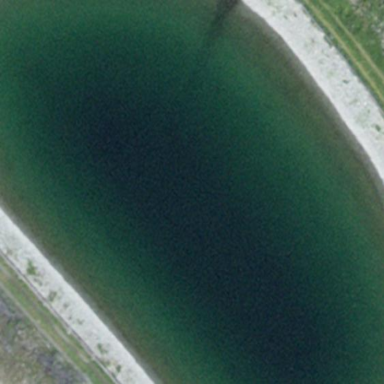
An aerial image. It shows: Natural reservoir of water.